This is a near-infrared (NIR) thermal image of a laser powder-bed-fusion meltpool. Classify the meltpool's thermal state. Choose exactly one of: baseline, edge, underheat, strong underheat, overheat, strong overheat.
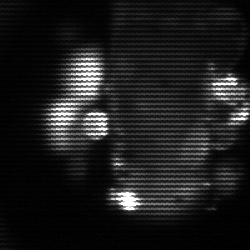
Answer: strong underheat